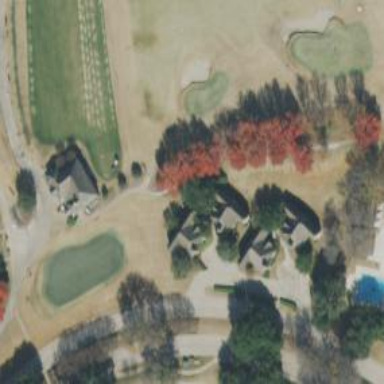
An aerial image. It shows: Service road used as golf cart path.